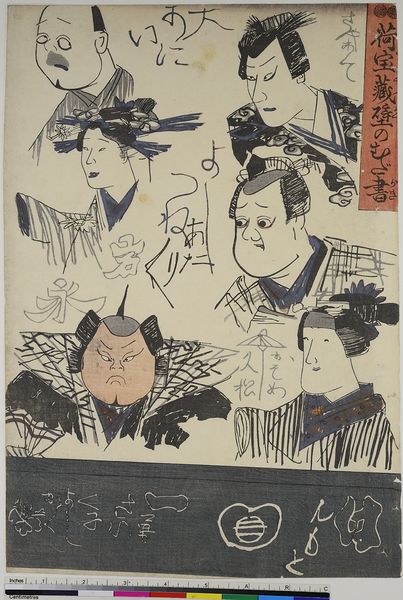
Titel: Krakeleien an der Speicherwand
Künstler: Utagawa Kuniyoshi
Standort: Hamburg
Institution: Museum für Kunst und Gewerbe Hamburg
Schlagwörter: weiß, frauen, frisur, kreide, köpfe, männer, schwarz, zeichnung, rot, schirm, bildnis, portrait, rund, holzschnitt, japan, karikatur, inschrift, druck, druckgraphik, druckgrafik, kunst, zeit, schauspieler, farbholzschnitt, schauspielerin, schriftband, kritzelei, kimono, graffiti, kabuki, edo, konterfei, reproduktionen, druckerzeugnisse, porträt